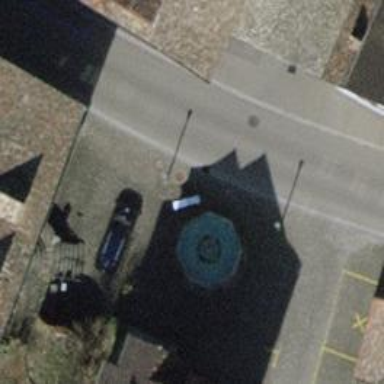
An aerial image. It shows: Fountain.